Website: apple
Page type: address-validator
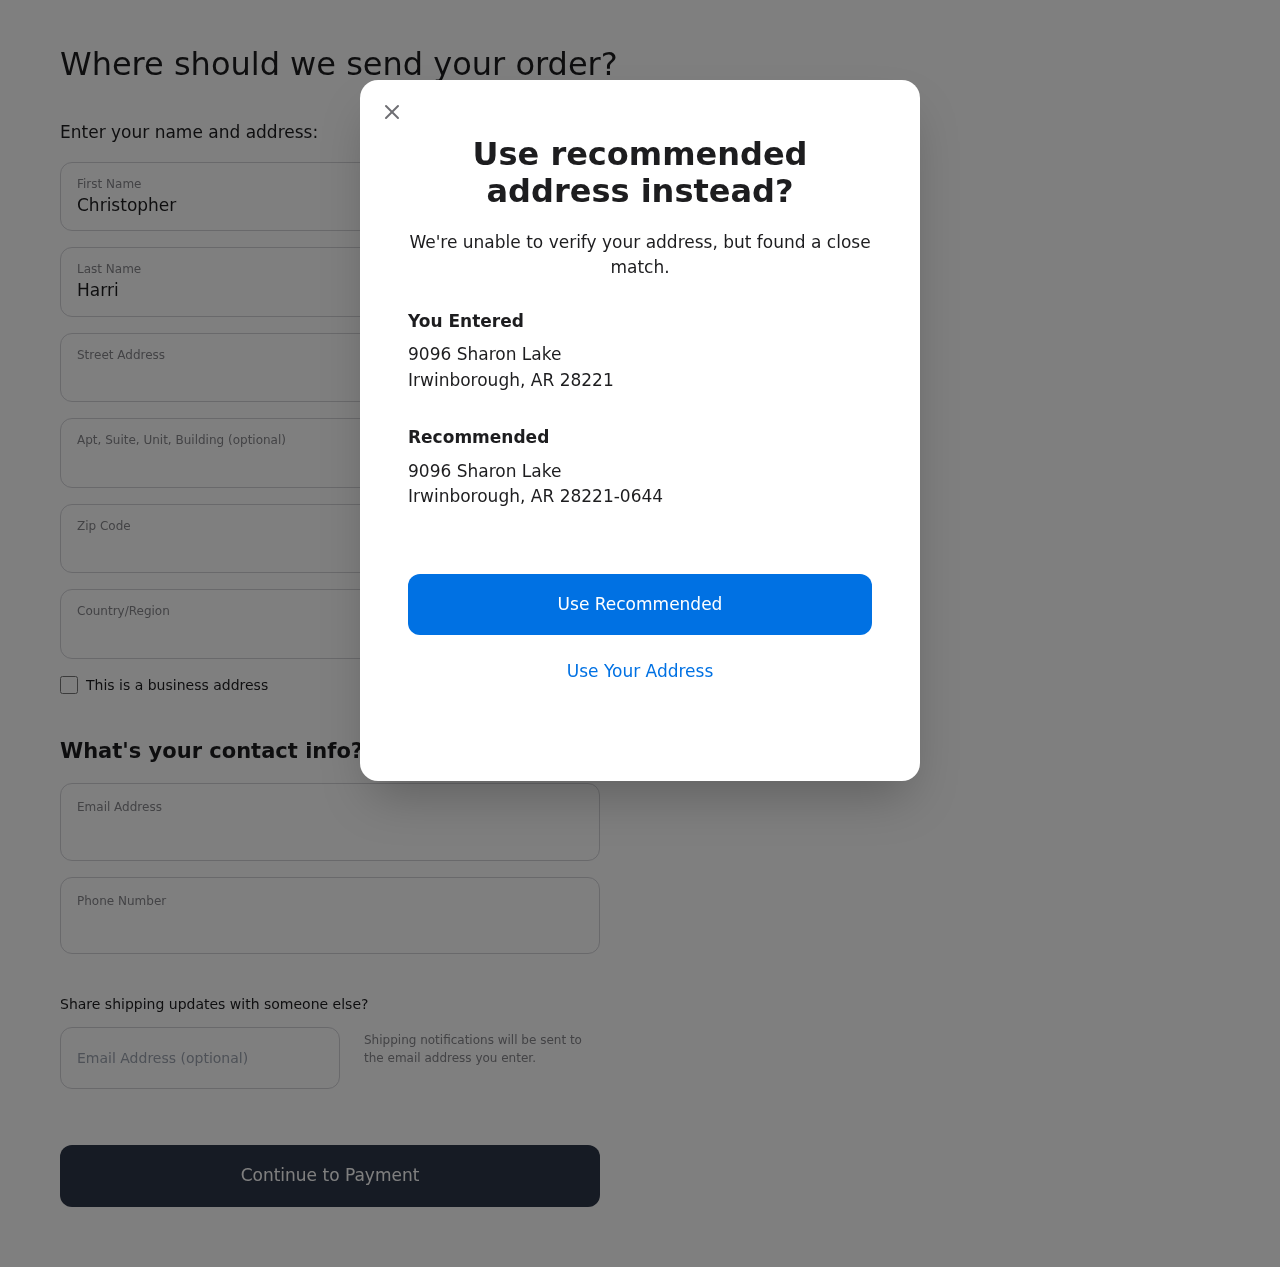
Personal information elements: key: PII_CITY
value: Irwinborough
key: PII_COUNTRY
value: United States
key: PII_EMAIL
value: christopherharrison@gmail.com
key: PII_FIRSTNAME
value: Christopher
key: PII_GIFT_EMAIL
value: jeffrey.maldonado@hotmail.com
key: PII_LASTNAME
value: Harrison
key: PII_PHONE
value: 5888547281
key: PII_POSTCODE
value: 28221
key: PII_POSTCODE_FULL
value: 28221-0644
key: PII_STATE_ABBR
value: AR
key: PII_STREET
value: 9096 Sharon Lake
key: PII_CITY2
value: Irwinborough
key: PII_STATE_ABBR2
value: AR